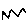
Label: zigzag